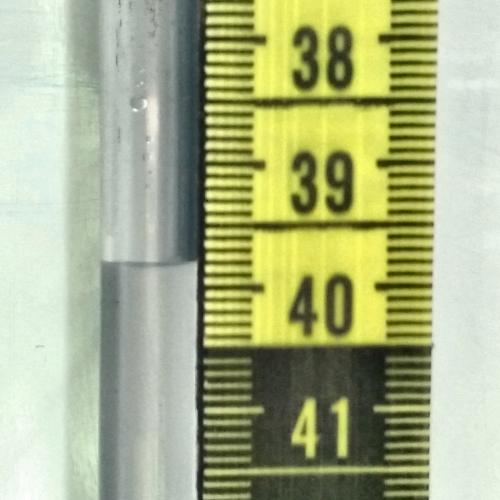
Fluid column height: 39.8 cm